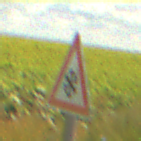
Verkehrszeichen: SchneeOderEisglaette
Umgebung: Outdoor, RoadRail
Tageszeit: Midday
Wetter: PartlyCloudy
Licht: Natural
Jahreszeit: NotSpecified
Kontrast: HighContrast